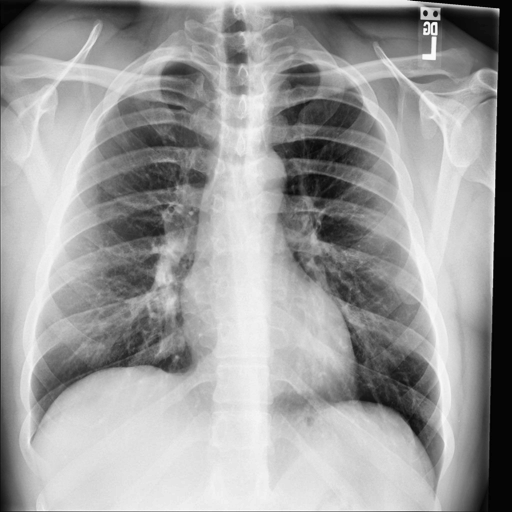
Finding: NORMAL